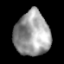
Tissue: lung
Cell type: T cells
Senescence score: 0.2162
Nuclear area (px): 1530
Mean DAPI intensity: 156.944